Question: I am using <URL>. I want to fix width of drop container to 550px but could not succeed.
I am using following code:
'''
<script type="text/javascript" src="js/jquery-1.6.1.min.js"></script>
<script type="text/javascript" src="js/jquery-ui-1.8.13.custom.min.js"></script>
<script type="text/javascript" src="js/ui.dropdownchecklist-1.4-min.js"></script>
<link rel="stylesheet" type="text/css" href="css/ui.dropdownchecklist.standalone.css" />
<link rel="stylesheet" type="text/css" href="css/ui.dropdownchecklist.themeroller.css" />
<link href="http://code.jquery.com/ui/1.9.2/themes/base/jquery-ui.css" rel="stylesheet" type="text/css" />
<script type="text/javascript">
$("#mail_to").dropdownchecklist({ icon: {placement:'right'} , maxDropHeight: 550 , width:550 });
</script>
<style type="text/css">
.ui-dropdownchecklist-dropcontainer
{
width: 555px;
}
.ui-widget-content
{
width: 555px;
}
.ui-widget
{
width: 555px;
}
</style>
'''
Any help would be appreciated.
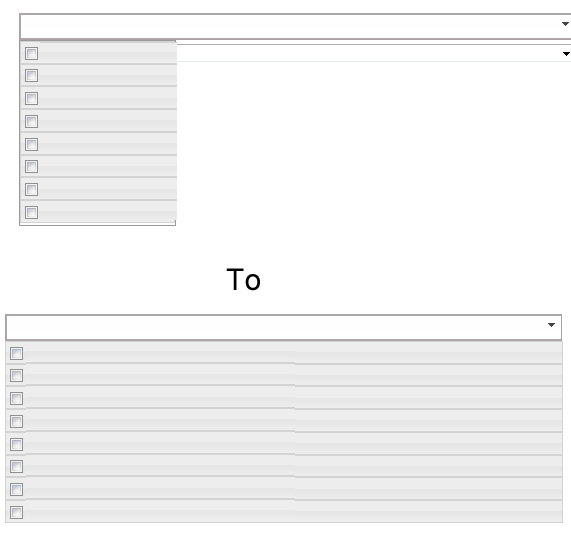
Answer: Hey Please Try This Css
'''
<style type="text/css">
.ui-dropdownchecklist-dropcontainer
{
width: 555px !important;
}
.ui-widget-content
{
width: 555px !important;
}
.ui-widget
{
width: 555px !important;
}
</style>
'''
Hope It Helps you